Question: Hi all i'm new in Android and this application is my first app for use database. in my application i have 'DatabaseHandler' class with this simple structure
'''
public class DatabaseHandler extends SQLiteOpenHelper{
private static String DB_PATH = "";
private static final String DATABASE_NAME = "tsms";
private static String RECEIVE_FIELDS_TABLE = "ReceiveFields";
private static final String COLUMN_ID = "id";
public DatabaseHandler(Context context) {
super(context, DATABASE_NAME, null, DATABASE_VERSION);
}
'''
now in other class as name 'TSMS' i can fill Fields 'ReceivedFields' as :
'''
public class ReceiveFields {
public long lastId;
public String smsNumber;
public String mobileNumber;
public String senderName;
public String smsBody;
public DateTimeD1 receiveDate;
public ReceiveFields(){
}
public ReceiveFields(long lastId, String smsNumber, String mobileNumber, String senderName, String smsBody, DateTimeD1 receiveDate) {
this.lastId = lastId;
this.smsNumber = smsNumber;
this.mobileNumber = mobileNumber;
this.senderName = senderName;
this.smsBody = smsBody;
this.receiveDate = receiveDate;
}
'''
'TSMS' class function to fill without any error and i want to save it to database:
'''
for (int i = 0; i <= strings.length - 1; i++) {
String[] str1 = WSDLHelper.convert3(strings[i]);
try {
receiveArray.add(new ReceiveFields(
Long.valueOf(str1[0]),
str1[1],
str1[2],
URLDecoder.decode(str1[3], "UTF-8"),
URLDecoder.decode(str1[4], "UTF-8"),
WSDLHelper.convertDate(str1[5])));
}
catch (UnsupportedEncodingException ex) {
throw new TException(PublicErrorList.NOT_EXIST_ERROR_DETAIL);
}
}
'''
now i want to save records to database into 'for' i'm define 'DatabaseHandler db = new DatabaseHandler(this);' before that so i'm getting this error and i can not resolve that:

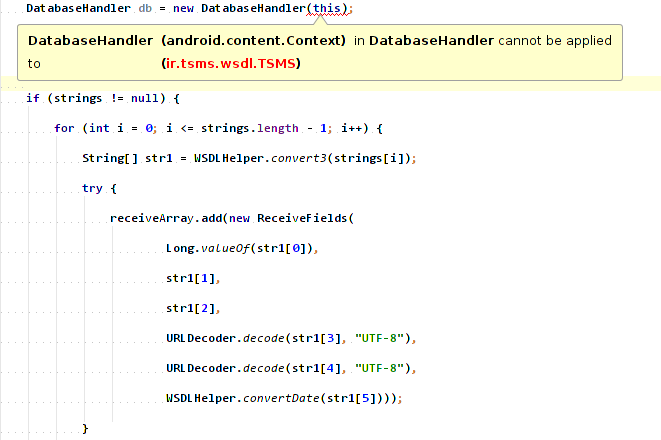
Answer: You have to pass context to DatabaseHandler class. So you can do it with Activity, Service or Broadcast Receiver. So change this contructor
'''
public ReceiveFields(){
}
'''
to
'''
public ReceiveFields(Context ctx){
this.ctx=ctx; //create a field Context ctx;
}
'''
Pass context from activity, service or receiver and you can use 'ctx' instead of 'this'.